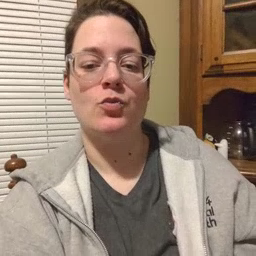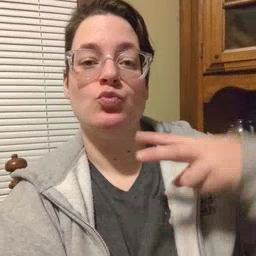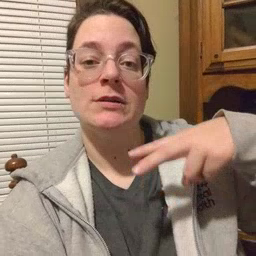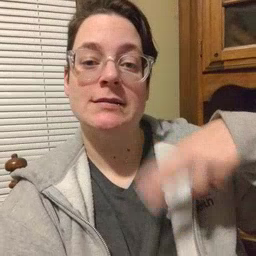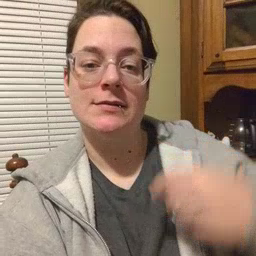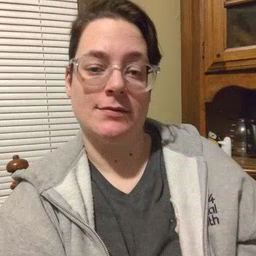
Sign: read